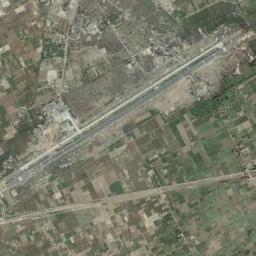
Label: airport